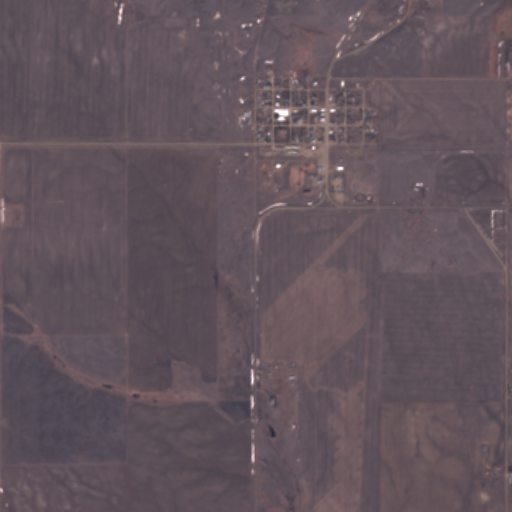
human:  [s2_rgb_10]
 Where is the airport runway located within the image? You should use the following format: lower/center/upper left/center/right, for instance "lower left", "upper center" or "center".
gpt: The airport runway is located in the upper center of the image.
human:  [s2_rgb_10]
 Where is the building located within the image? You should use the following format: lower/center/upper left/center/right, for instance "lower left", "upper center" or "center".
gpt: The building is located in the upper center of the image.
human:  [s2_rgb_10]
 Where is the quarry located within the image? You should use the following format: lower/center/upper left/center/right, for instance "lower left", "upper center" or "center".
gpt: There is no quarry in the image.